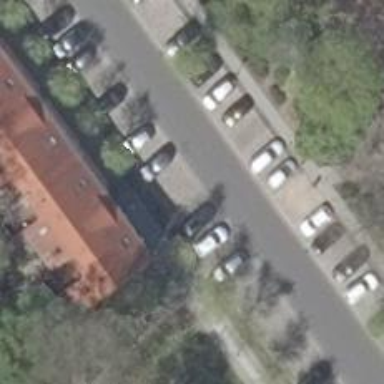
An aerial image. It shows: Residential road with asphalt surface. Street-side parking is available on both sides.